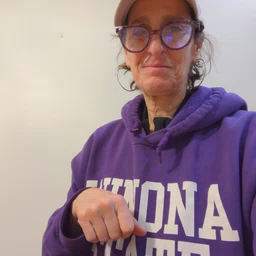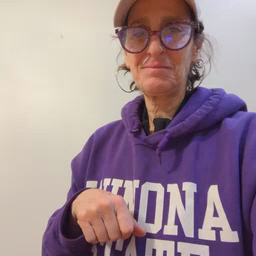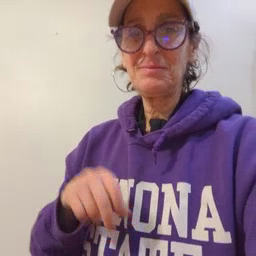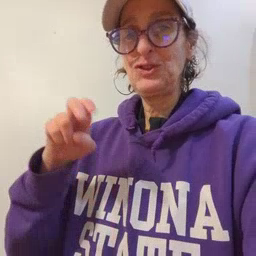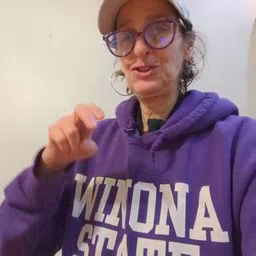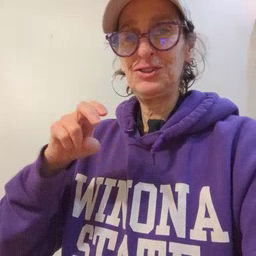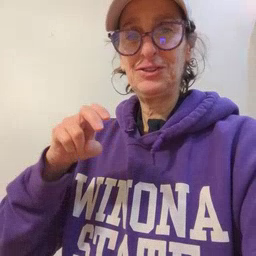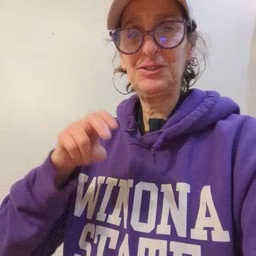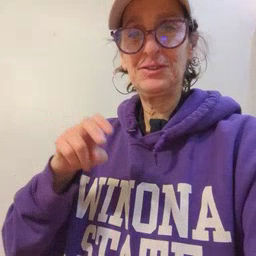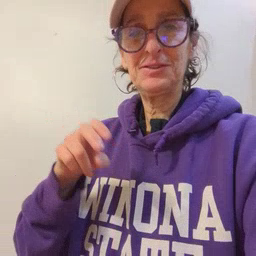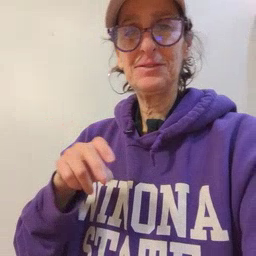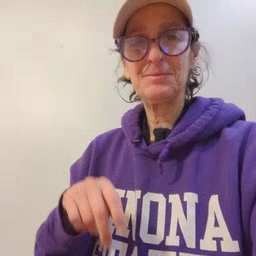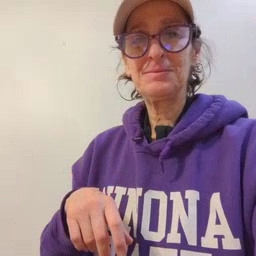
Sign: chair